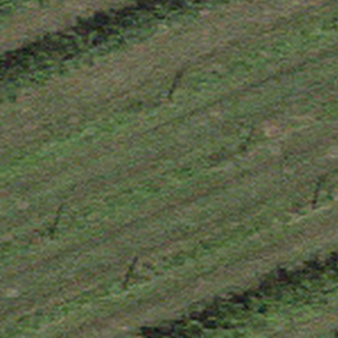
Label: other